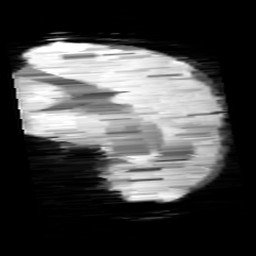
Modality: minIP
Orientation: sagittal
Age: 9
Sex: female
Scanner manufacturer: siemens
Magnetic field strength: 3 T
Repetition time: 0.027 s
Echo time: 0.02 s